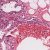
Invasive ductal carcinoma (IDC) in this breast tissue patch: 0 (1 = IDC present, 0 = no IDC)